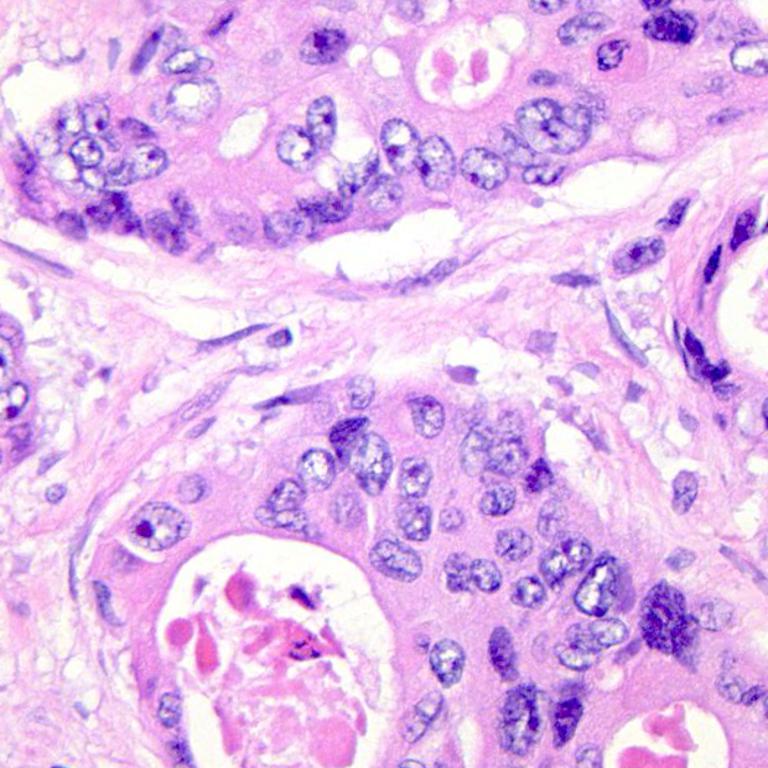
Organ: colon
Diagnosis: adenocarcinomas